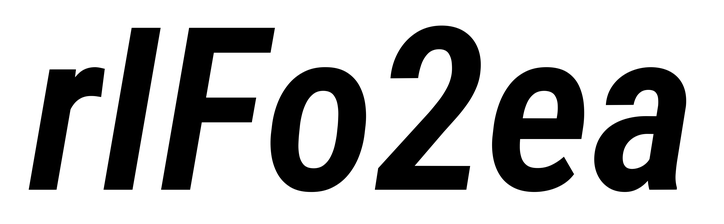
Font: Roboto-Italic_Condensed_SemiBold_Italic